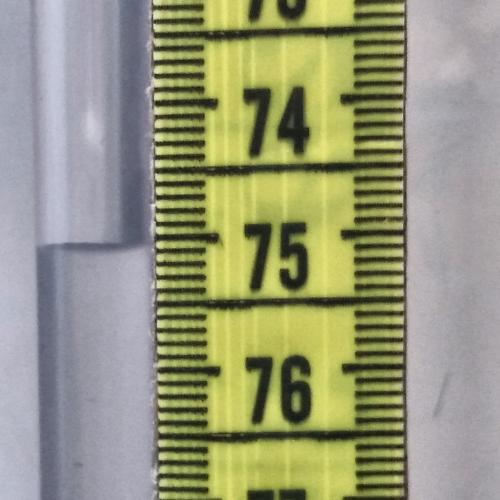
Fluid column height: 75.0 cm